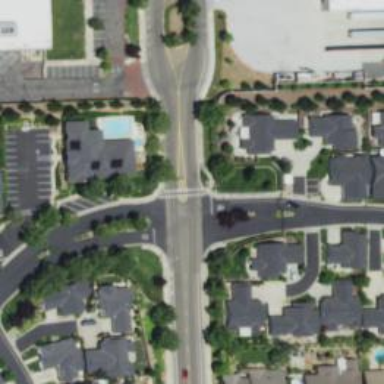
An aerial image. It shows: Unmarked road crossing.